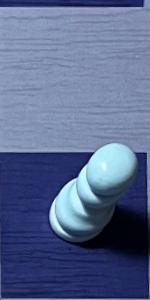
Label: Pawn_White